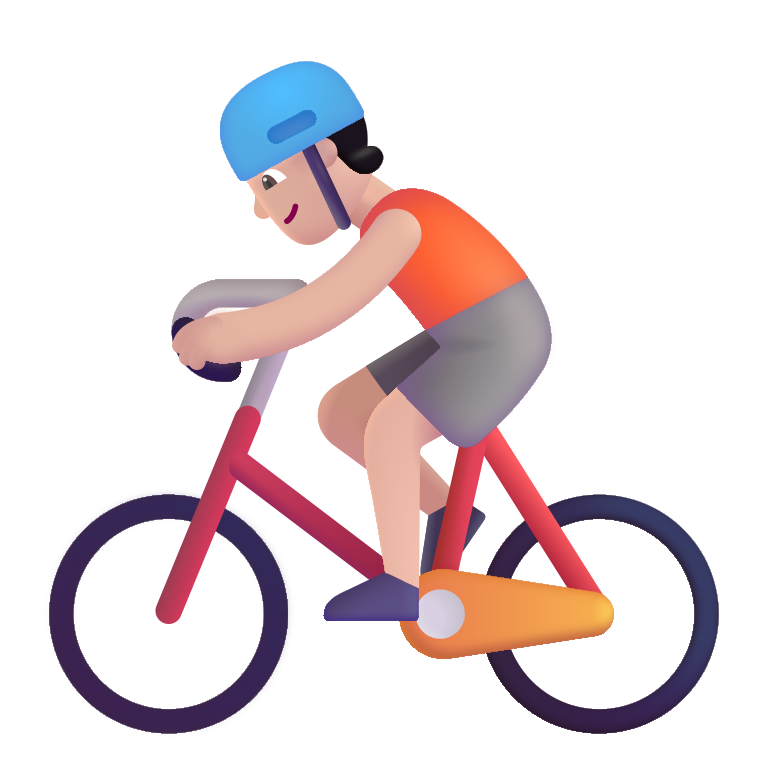
person biking color light